Question: So I have a polygon representing a rectangular bounding box covering a geographic wiht lat/lng coordinates using a kilometer based unit system.
The user wan't the application to find all matching objects within the bounding box + say 10 kilometers from outside any edge. Finding objects within the box is fine, but
:
Used the solution below with the following observations:
A negative number is required to make the bounding box . The purple box is after the buffering. The green box is the original bounding box. The red box is the original viewport.
I believe the results in SQL are also the wrong orientation since it finds results in London etc. Perhaps a bug in EF as I have to invert the lat and lng values to get Google maps to draw this polygon the right way up.

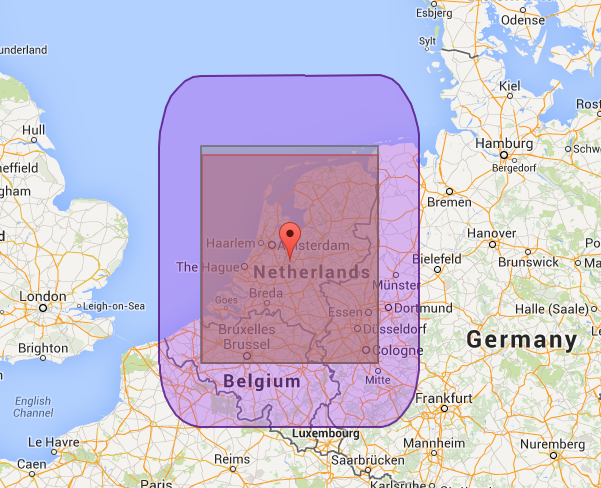
Answer: Take a look at the <URL>. It would go something like this:
'''
declare @g geography;
--set @g to your bounding box here
set @g = @g.STBuffer(10000);
select *
from dbo.yourTable
where @g.STContains( yourGeographyColumn );
'''